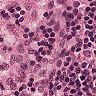
Metastatic tissue present: no